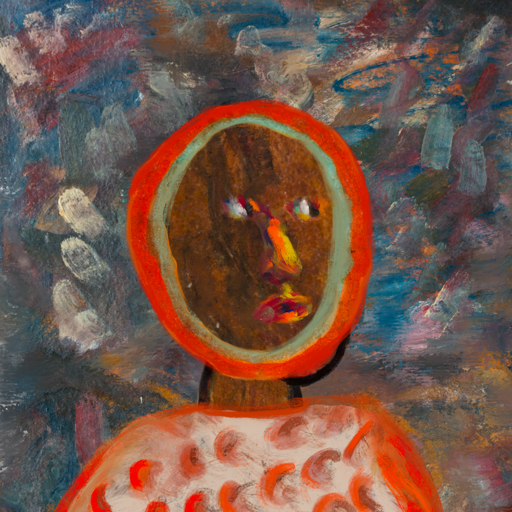
Background: Boggyland, Head And Neck Side: Mosgoul, Face Side: An_Impression, Bust: Rupkatha, Hair Side: Sisters, Head Accessory: Blank, Second Necklace: Blank, Necklace: Blank, Baby: Blank